Question: I am having problems debugging a Windows Phone XNA game application. I can build it, but when emulator shows up I get the error:
I've read many topics on the same issue and in most cases the reason was not good enough graphics card. I don't think that's why I get this error. I would also like to mention that run Silverlight applications for WP7. Here are some screenshots:
<URL>
<URL>
I also downloaded latest ATI Catalyst package today but it didn't help. Any ideas?
Thanks!
This is what I have just found out:

Is this maybe causing a problem. I am not sure because the error says the issue with display adapter.
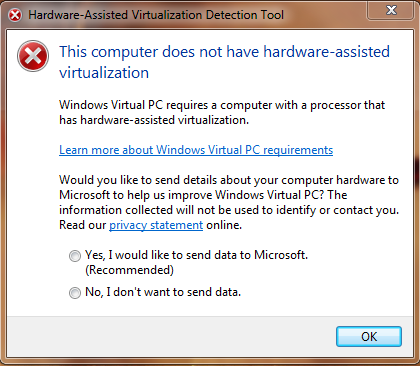
Answer: you could try to override the requirements check, however make sure you backup your registry and you are on your own if something goes wrong:
'''
HKEY_LOCAL_MACHINE\Software\Microsoft\XDE XNAEnableGPU = 1 (REG_DWORD)
'''